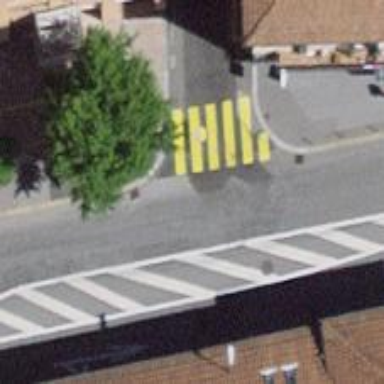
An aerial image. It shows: Uncontrolled road crossing.